Field crop: maize
Growth stage: 2
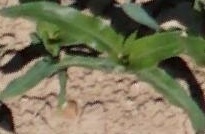
Species: maize